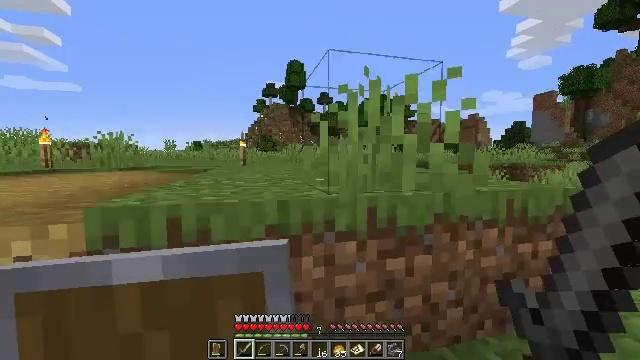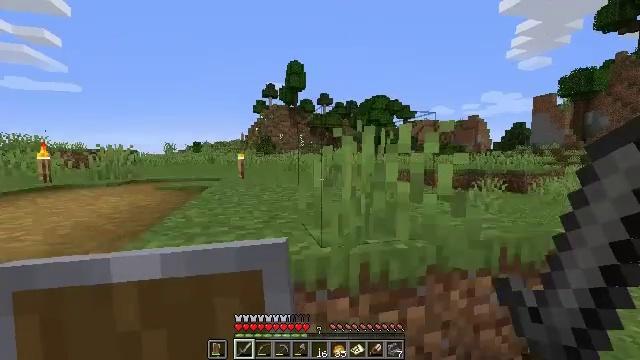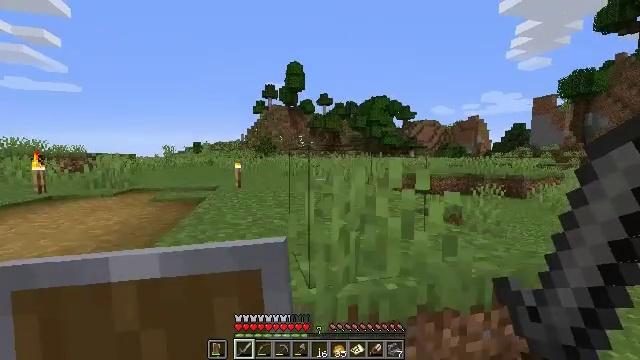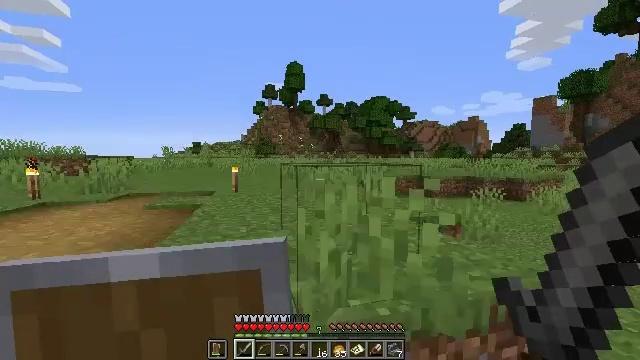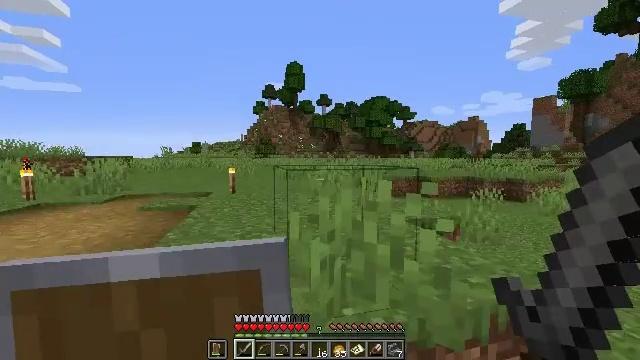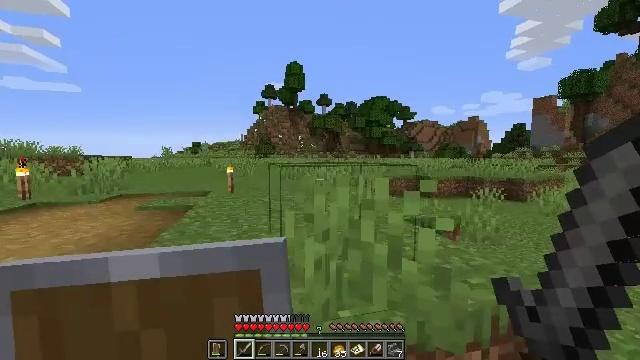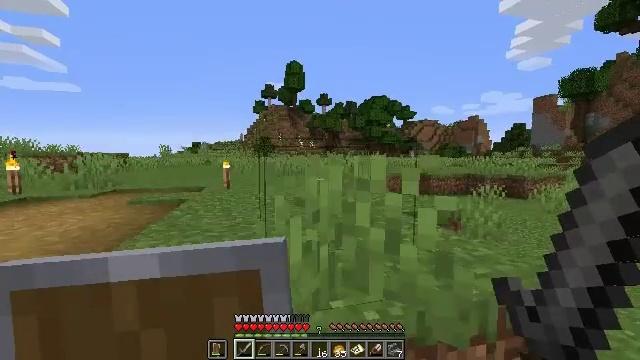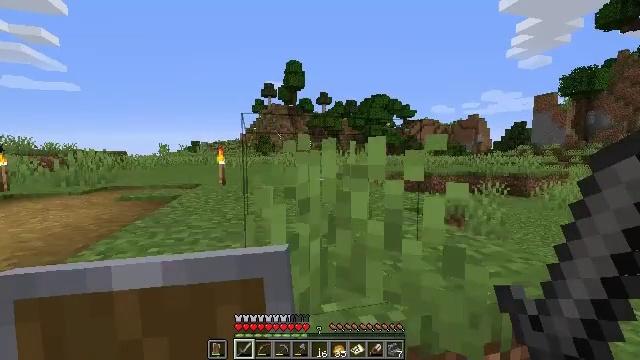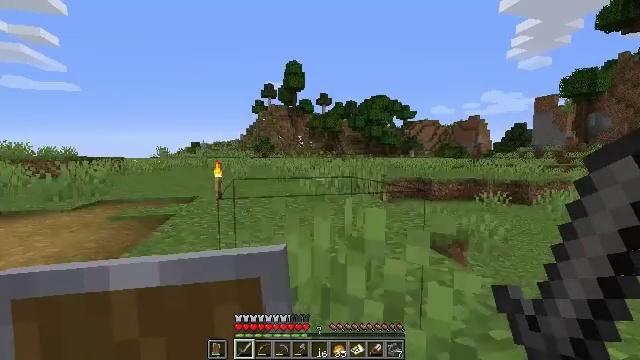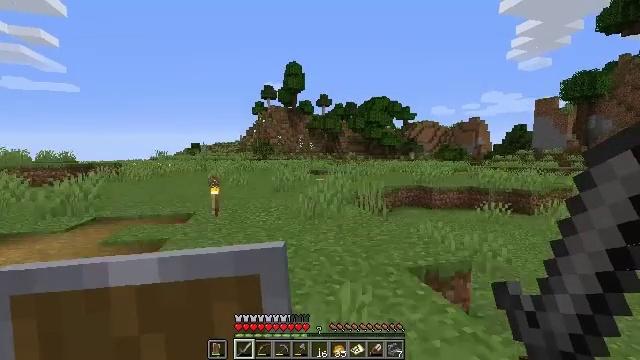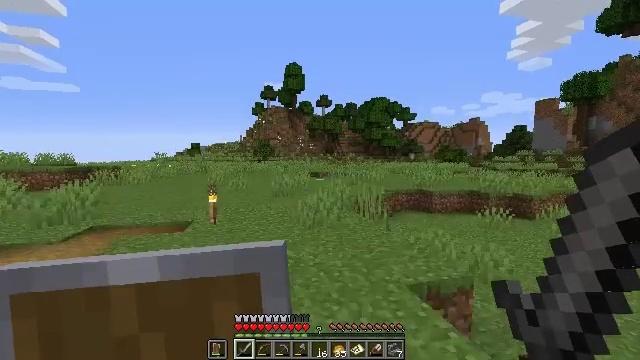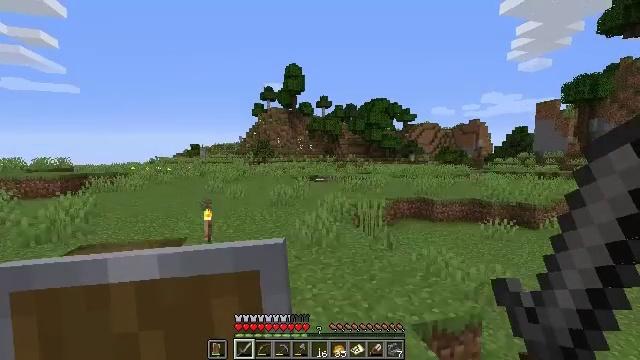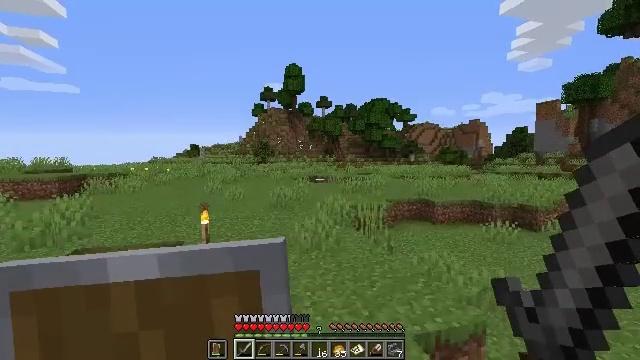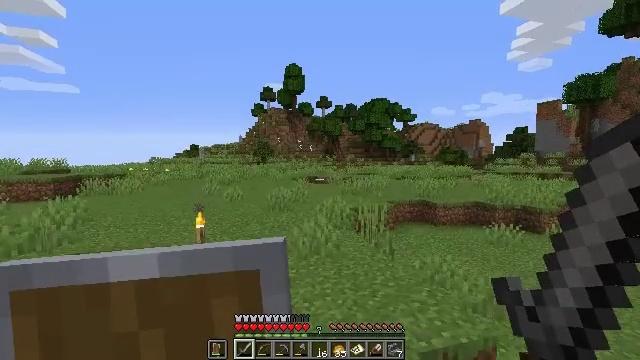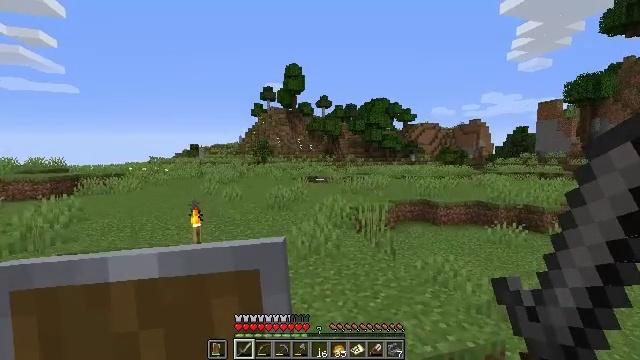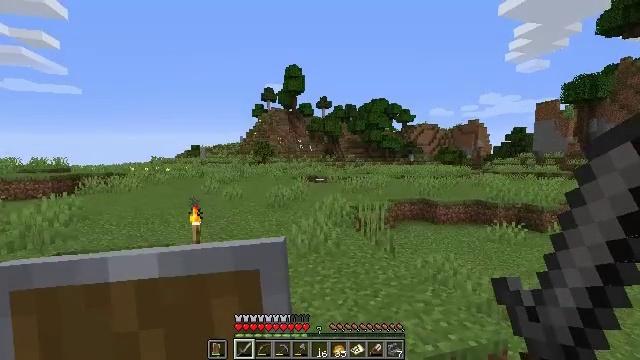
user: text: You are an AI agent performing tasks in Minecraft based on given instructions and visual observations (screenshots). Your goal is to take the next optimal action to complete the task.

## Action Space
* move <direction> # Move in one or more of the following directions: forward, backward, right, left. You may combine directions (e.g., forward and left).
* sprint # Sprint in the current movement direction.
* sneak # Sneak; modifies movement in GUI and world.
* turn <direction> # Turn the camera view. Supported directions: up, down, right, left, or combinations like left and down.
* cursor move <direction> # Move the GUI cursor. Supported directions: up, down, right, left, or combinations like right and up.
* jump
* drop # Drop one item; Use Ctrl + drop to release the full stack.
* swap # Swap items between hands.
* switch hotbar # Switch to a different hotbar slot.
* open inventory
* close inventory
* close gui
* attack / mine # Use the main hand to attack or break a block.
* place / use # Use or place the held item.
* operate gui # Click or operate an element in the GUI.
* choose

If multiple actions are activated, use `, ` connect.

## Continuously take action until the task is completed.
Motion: motion action
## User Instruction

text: Collect the poppy by clicking on it.
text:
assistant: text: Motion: move forward
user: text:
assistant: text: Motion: move forward
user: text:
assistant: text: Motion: move forward
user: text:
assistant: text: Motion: move forward
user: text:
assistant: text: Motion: move forward
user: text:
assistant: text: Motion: move forward
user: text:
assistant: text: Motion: move forward
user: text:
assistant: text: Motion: move forward, jump
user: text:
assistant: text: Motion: move forward, jump
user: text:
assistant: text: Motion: move forward
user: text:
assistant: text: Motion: move forward
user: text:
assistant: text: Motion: move forward
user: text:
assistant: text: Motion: move forward
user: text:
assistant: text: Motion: move forward, sprint
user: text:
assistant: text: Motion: move forward, sprint
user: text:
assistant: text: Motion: move forward, sprint
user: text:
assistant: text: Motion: move forward, sprint, turn down
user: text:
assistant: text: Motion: move forward, sprint
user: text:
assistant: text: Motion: move forward
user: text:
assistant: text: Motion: move forward
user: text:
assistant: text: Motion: move forward
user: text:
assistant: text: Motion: move forward
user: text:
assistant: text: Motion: move forward
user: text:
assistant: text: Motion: move forward
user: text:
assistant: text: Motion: move forward
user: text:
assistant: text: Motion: move forward
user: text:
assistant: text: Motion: move forward
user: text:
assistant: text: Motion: move forward
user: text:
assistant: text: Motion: move forward
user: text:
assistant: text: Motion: move forward